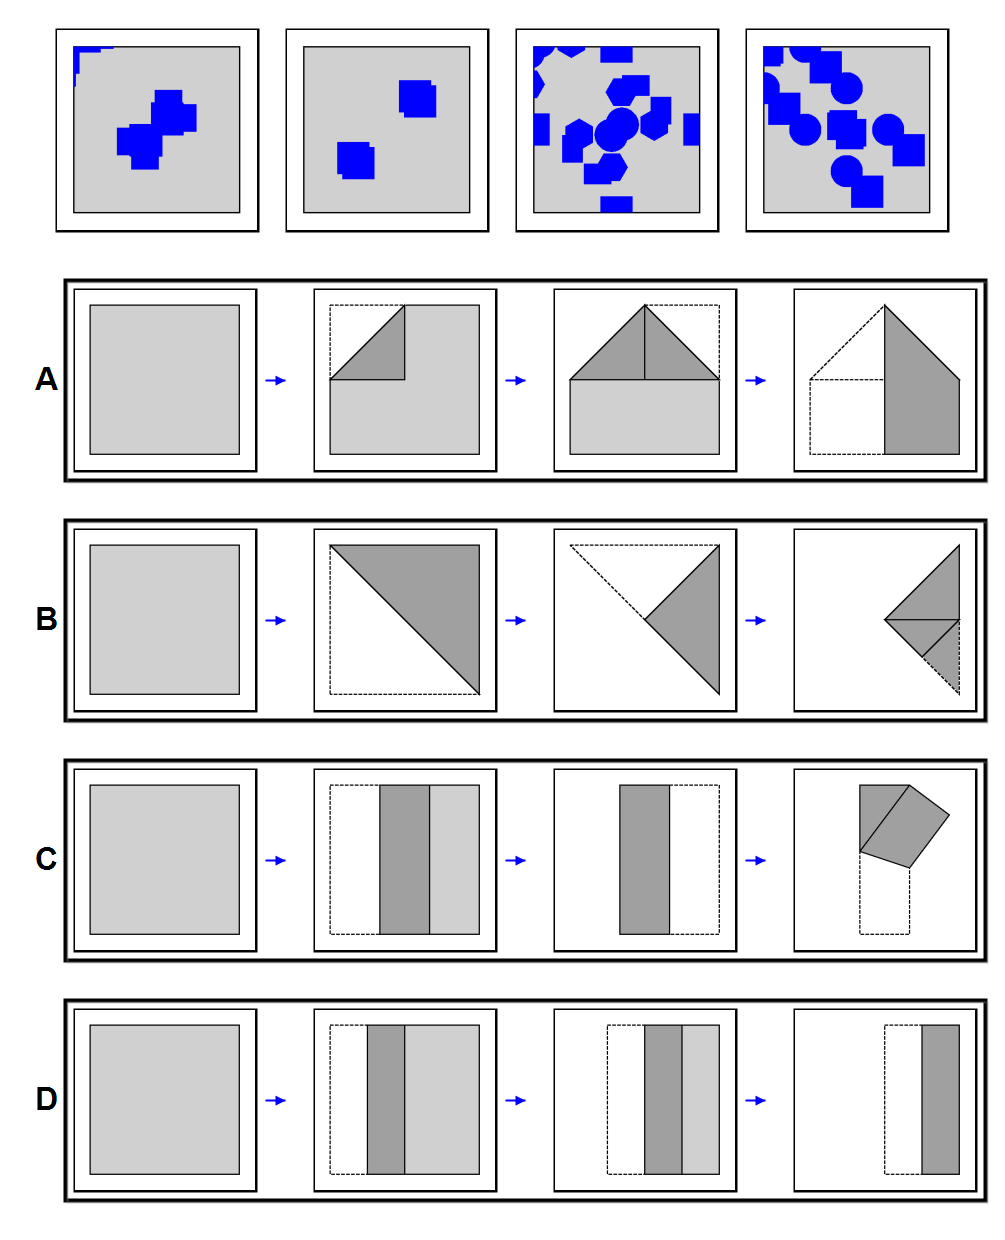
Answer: B